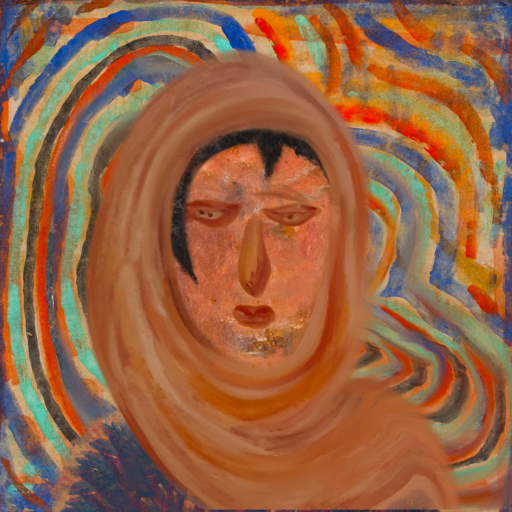
Background: Sisters, Head And Neck Front: Boggyland, Face Front: Pious_Lady, Bust: In_The_Sun, Hair Front: Roy_Bahadur, Head Accessory: Pious_Lady_Scarf, Second Necklace: Blank, Necklace: Blank, Baby: Blank